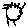
Label: sun